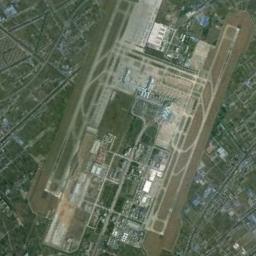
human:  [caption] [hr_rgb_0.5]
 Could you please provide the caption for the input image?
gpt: An airport with some staggered runways and buildings on the lawn and some buildings beside .

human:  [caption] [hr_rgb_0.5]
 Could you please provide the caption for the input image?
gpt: An airport is surrounded by many buildings and fields .

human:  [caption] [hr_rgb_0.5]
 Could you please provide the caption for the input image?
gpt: This airport has only one runway .

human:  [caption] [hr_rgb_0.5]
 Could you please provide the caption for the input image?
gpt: A huge complex airport with many runways and buildings is surrounded by a residential area and green spaces .

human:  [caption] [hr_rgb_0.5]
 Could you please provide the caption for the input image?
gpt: There are many buildings of different sizes and shapes at the airport .